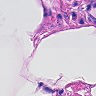
Metastatic tissue present: no